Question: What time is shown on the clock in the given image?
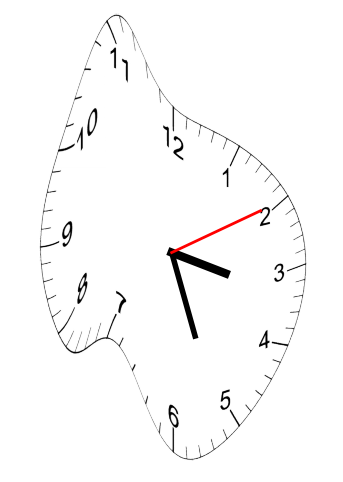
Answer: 03:26:10